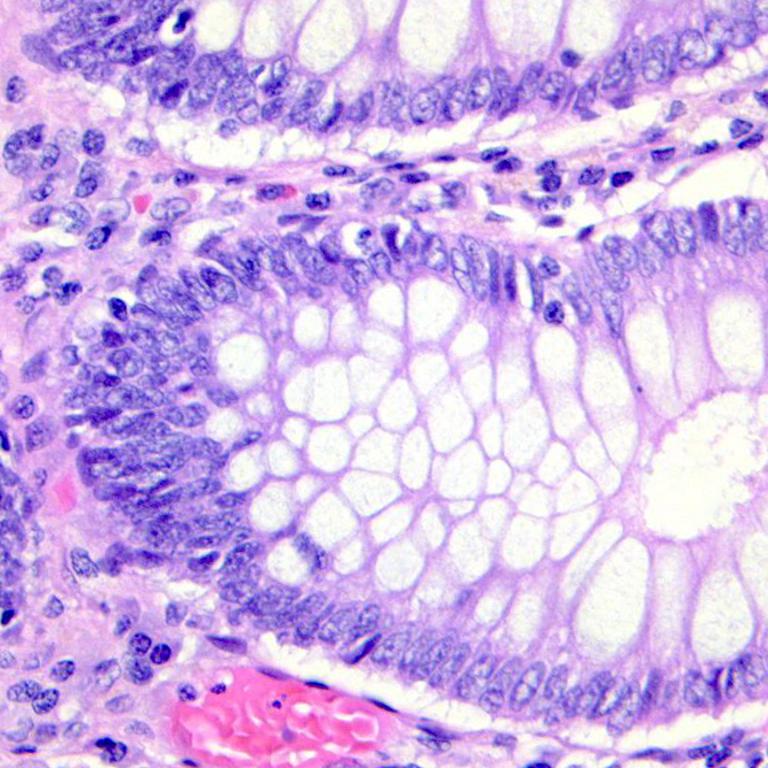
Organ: colon
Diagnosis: benign